Interaction volume radius: 10 \u00c5
Interaction volume height: 10 \u00c5
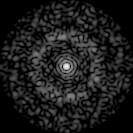
Disorder parameter: 0.8377